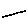
Label: line